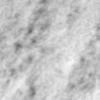
Label: no_change